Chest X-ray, AP view. Patient: 45 years old, sex M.
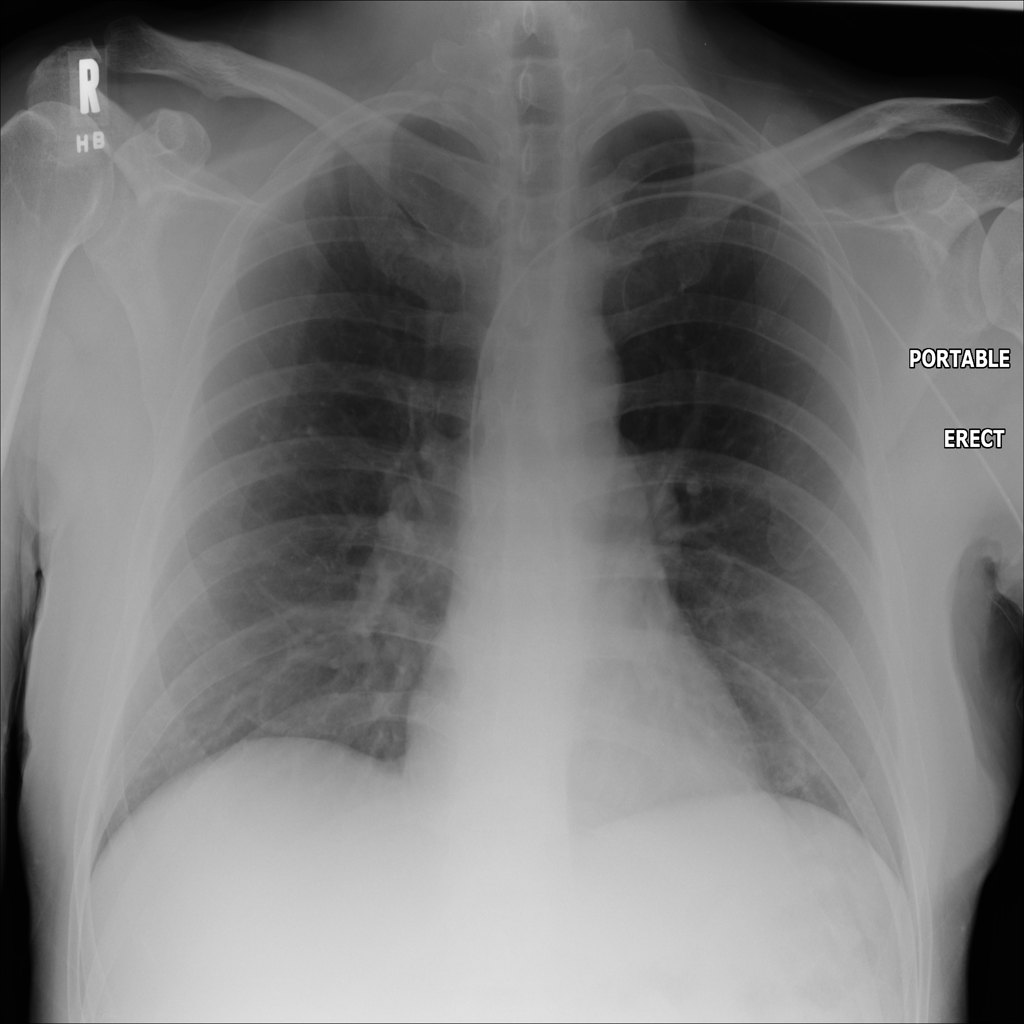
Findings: No Finding